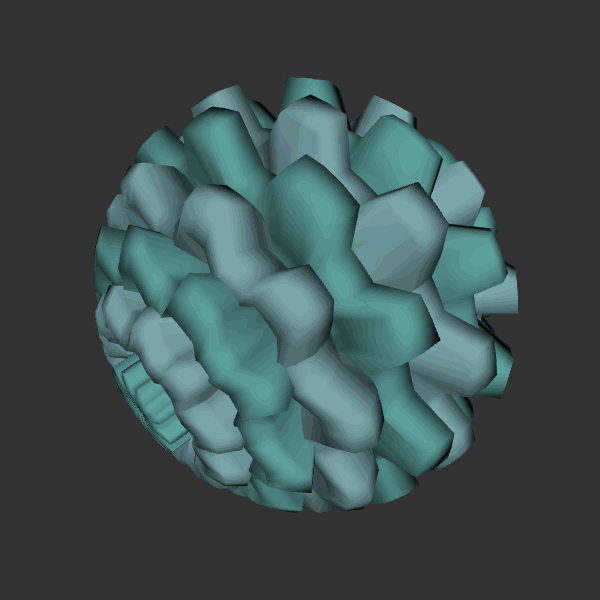
Background: dark